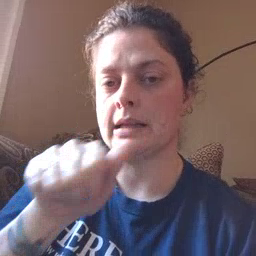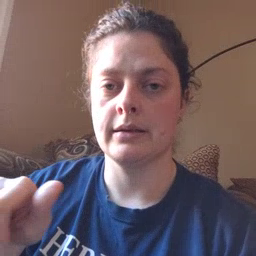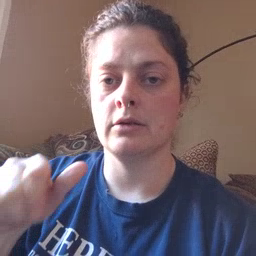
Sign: any